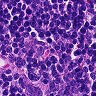
Metastatic tissue present: no